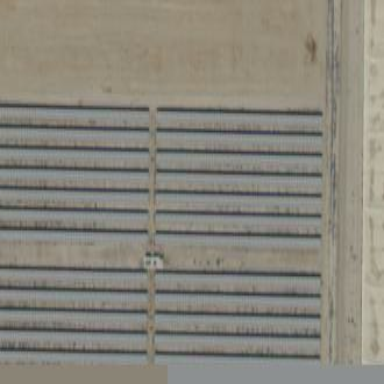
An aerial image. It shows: Solar power plant using photovoltaic technology to generate electricity.